Interaction volume radius: 5 \u00c5
Interaction volume height: 15 \u00c5
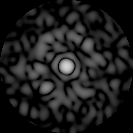
Disorder parameter: 0.797